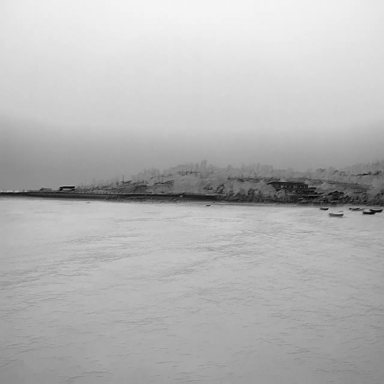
There are five bulk_carriers in the infrared image.